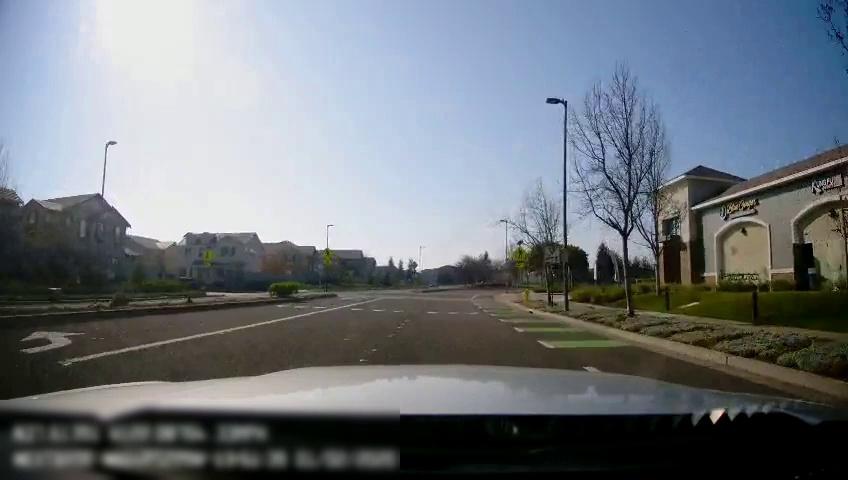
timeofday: Day
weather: Sunny
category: Drivable Space
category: Lanes | Alternate Lane
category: Lanes | Alternate Lane
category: Traffic | Signs
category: Traffic | Signs
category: Traffic | Signs
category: Traffic | Signs